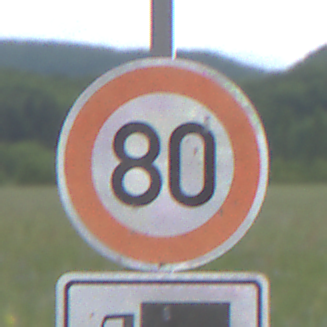
Verkehrszeichen: Geschwindigkeit80
Zusatzzeichen unten: HinweisDurchSinnbild7
Umgebung: Outdoor, RoadRail
Tageszeit: Midday
Wetter: PartlyCloudy
Licht: Natural
Jahreszeit: NotSpecified
Kontrast: LowContrast